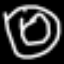
Label: donut